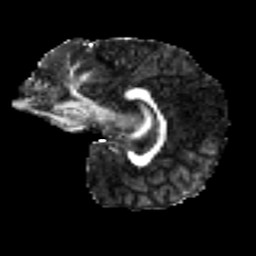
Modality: FA
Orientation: sagittal
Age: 28
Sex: female
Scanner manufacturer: ge
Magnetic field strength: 3 T
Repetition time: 7.8 s
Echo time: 0.0606 s